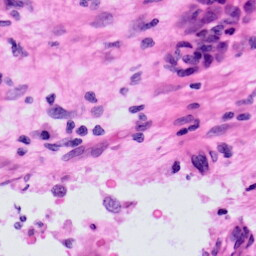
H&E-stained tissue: Skin